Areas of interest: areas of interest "Shopping Mall"
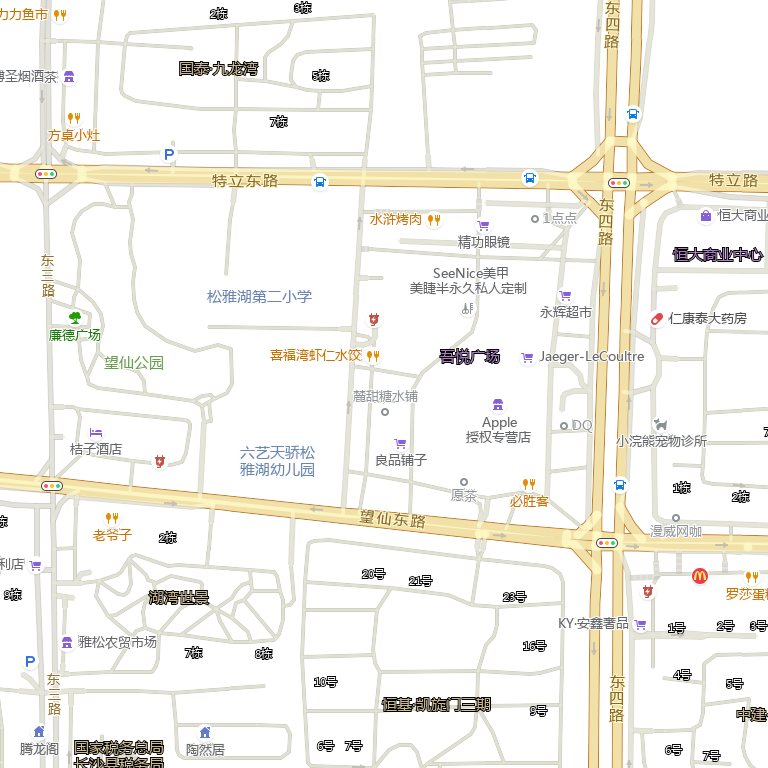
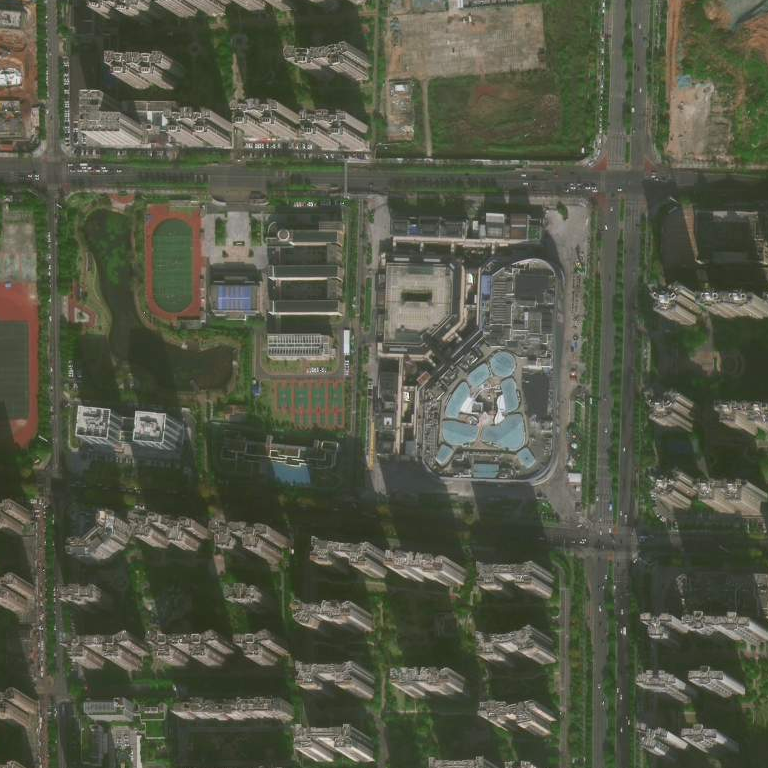